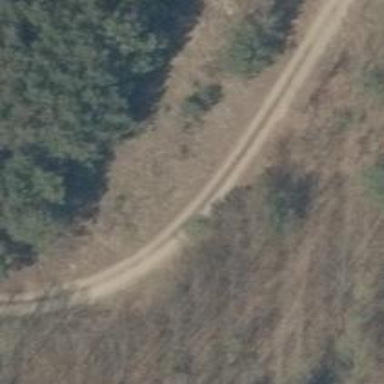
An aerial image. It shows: Gravel track road.